Question: # Question
### How do I force Azure to reinstall all dependencies?
# Background
Azure was failing to deploy from source control due to an error within the bower file. Angular needed to be resolved to a certain version. I selected the wrong version, causing errors in the app. Azure deployed these changes correctly.
I found the correct version, updated the resolution on the bower file, and confirmed that everything was working ok locally after deleting the bower_components and reinstalling using 'bower install'.
# Problem
Using Azure's visual studio online, I can see that the bower file has indeed updated to the correct resolution version, but it hasn't updated the bower_component version of Angular.

# Solution Attempts
1. Added dependency I didn't need, hoping that it would reinstall all dependencies. It only installed the new dependency.
2. Decoupled source control from GitHub, then recoupled. This worked, but I do not have access to the production site's deployment to try this.
3. Changed Angular's version to match the version of the resolution. Still maintained incorrect, previous version.
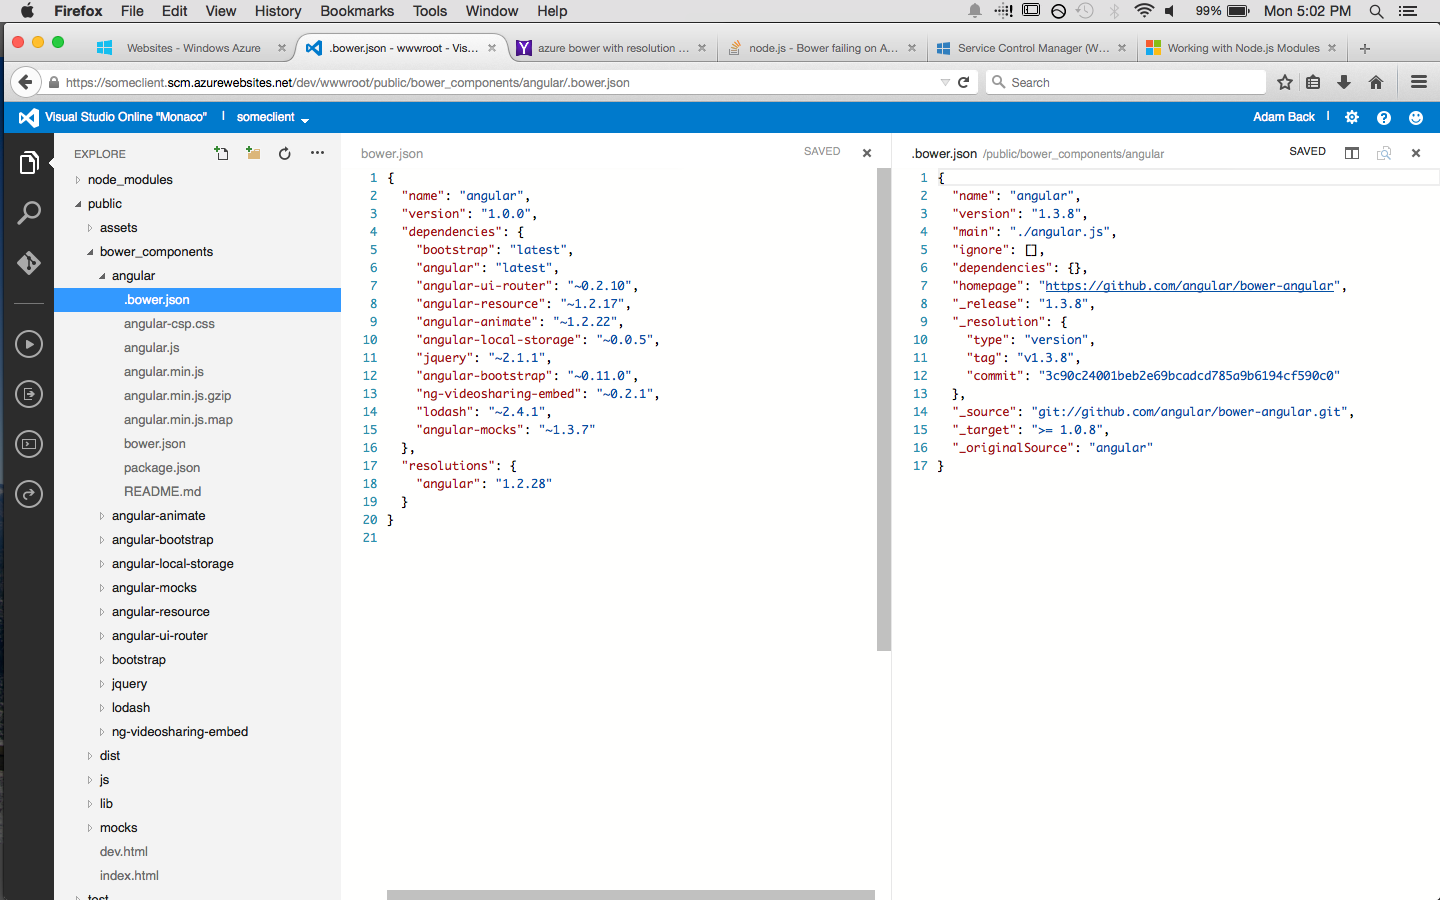
Answer: In add :
'''
rm -rf public/bower_components/
'''
just before you install the bower components.